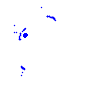
Particle: pion